Question: This is question is relating to Infragistics UltraWinGrid Columns.
I am working with Infragistics2.Win.UltraWinGrid.v10.3
As you can see in the image, columns are on top and spanning left to right.
Can I show the same data with columns on the left spanning from top to bottom?
Where is the setting?
Thanks.
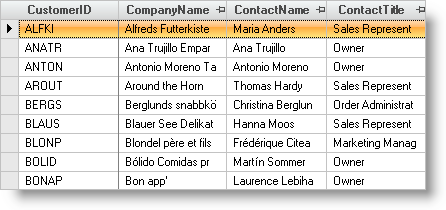
Answer: Are you talking about Cardview layout mode?
(Image taken from the samples installed)

This layout could be activated setting the
'''
ultraGrid1.DisplayLayout.Bands[0].CardView = True;
'''
other properties involved in the appearance of the view are
'''
ultraGrid1.DisplayLayout.Bands[0].CardSettings.....
'''